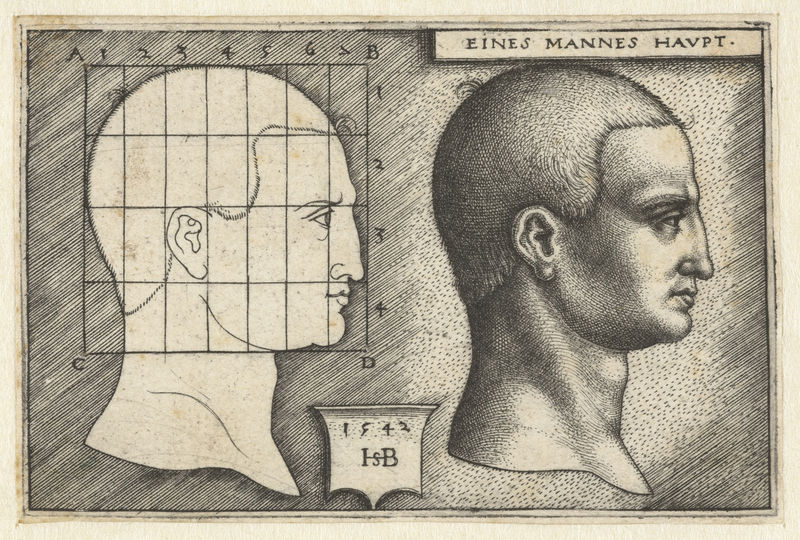
Titel: Mannenhoofd en tekening in schema volgens proportieleer
Künstler: Hans Sebald Beham
Standort: Amsterdam
Institution: Rijksmuseum
Schlagwörter: kopf, mann, ohr, profil, zeichnung, haupt, mensch, schrift, studie, graphik, druck, schraffur, schema, vereinfacht, zeichnen, struktur, kurzhaarfrisur, raster, mathematik, kreuzschraffur, abzeichnen, parallelschraffur, übertragung, genauigkeit, isb, 1542, eines mannes haupt, zeichenvorlage